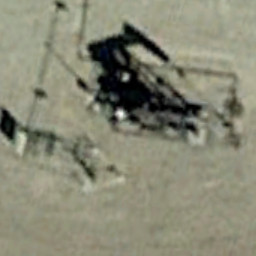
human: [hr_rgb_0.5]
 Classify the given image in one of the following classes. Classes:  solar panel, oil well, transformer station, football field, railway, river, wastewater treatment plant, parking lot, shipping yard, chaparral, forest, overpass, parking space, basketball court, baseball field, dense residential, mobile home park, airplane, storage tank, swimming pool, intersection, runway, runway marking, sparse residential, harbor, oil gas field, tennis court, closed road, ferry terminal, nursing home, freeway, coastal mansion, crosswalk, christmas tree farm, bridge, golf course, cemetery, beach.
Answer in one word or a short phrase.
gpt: oil well